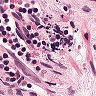
Metastatic tissue present: no